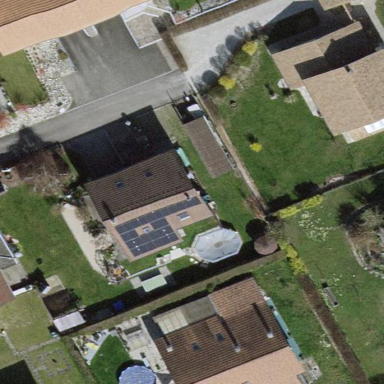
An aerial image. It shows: Detached building with gabled roof.